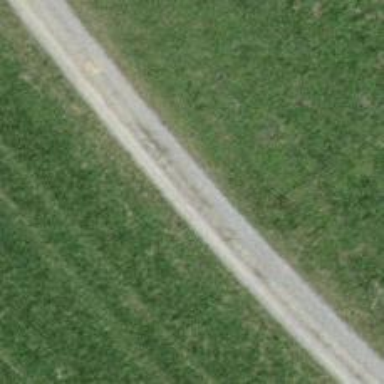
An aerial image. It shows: Compacted track road with grade3 tracktype.